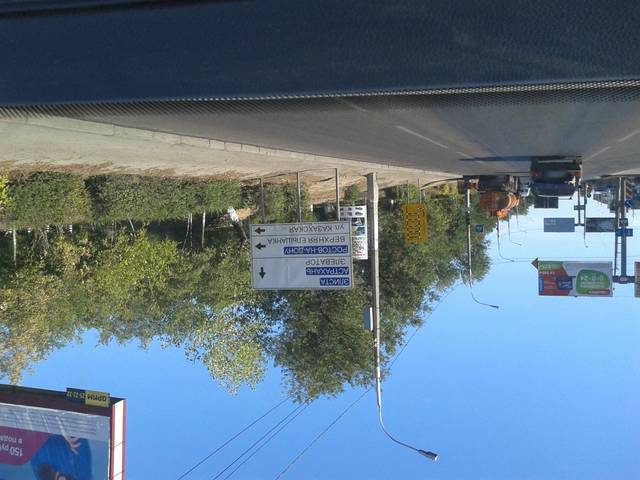
Region: Russia
Coordinates: 48.676, 44.444